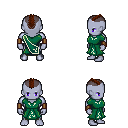
a pixel art fantasy rpg character, male body template, dark elf, purple skin, sash dress, teal pants, brown short mohawk hairstyle, leather bracers, four views (front, back, left, right), 2x2 character sprite sheet, small pixel art, hard edges, no anti-aliasing